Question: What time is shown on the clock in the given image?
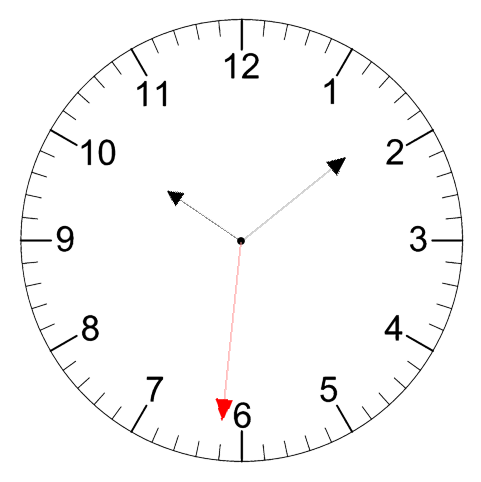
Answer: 10:08:31